Interaction volume radius: 5 \u00c5
Interaction volume height: 15 \u00c5
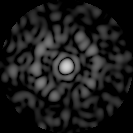
Disorder parameter: 0.8633